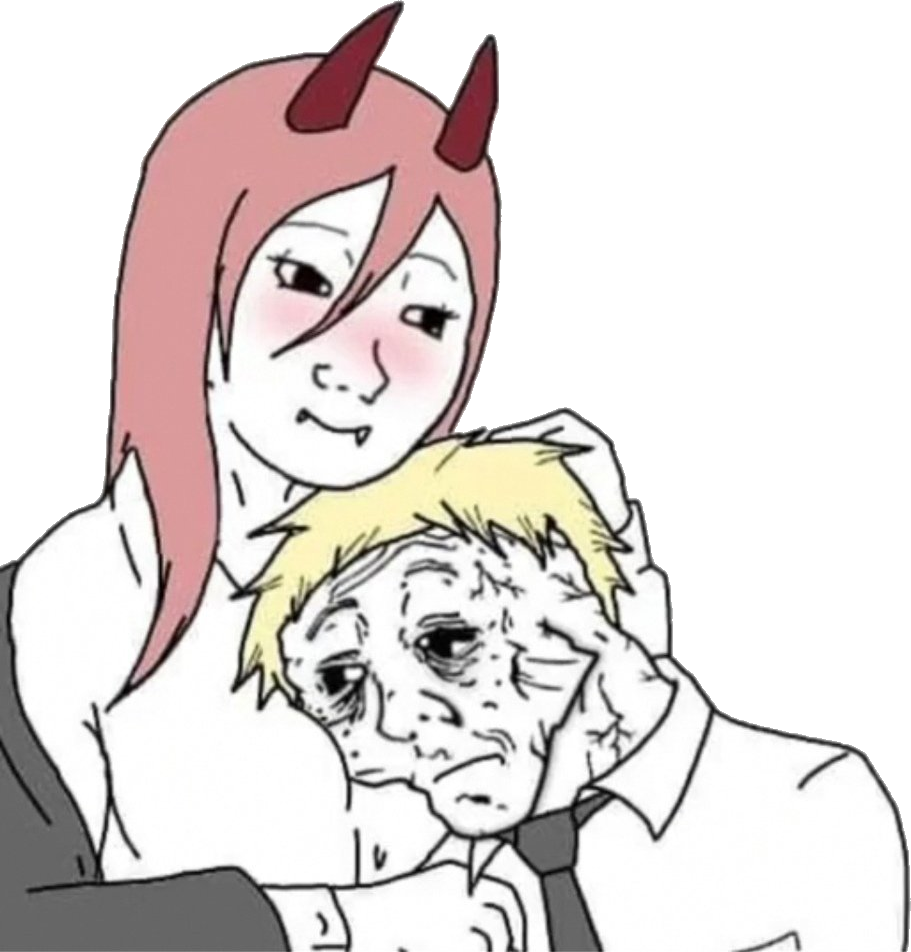
Label: 5_Yes_Honey